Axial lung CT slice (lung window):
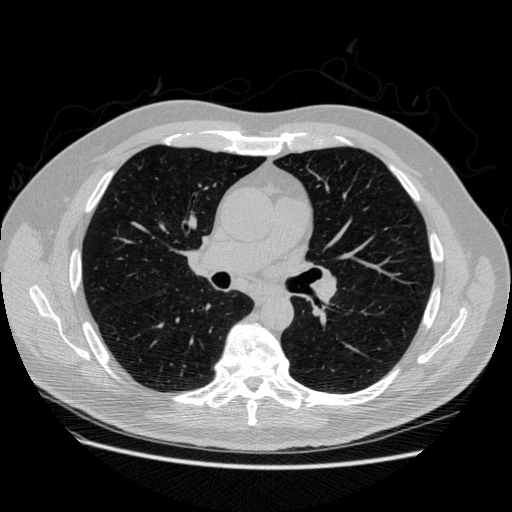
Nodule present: no